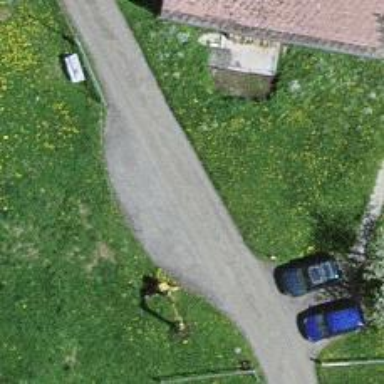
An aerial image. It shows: Passing place on the road.